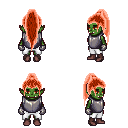
a pixel art fantasy rpg character, female body template, orc, green skin, steel chest armor, white pants, red extra-long topknot hairstyle, metal gloves, maroon shoes, four views (front, back, left, right), 2x2 character sprite sheet, small pixel art, hard edges, no anti-aliasing